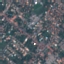
Label: Residential